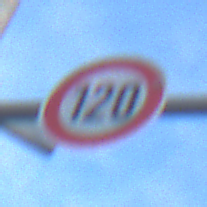
Verkehrszeichen: Geschwindigkeit120
Umgebung: Outdoor, Suburban
Tageszeit: SunriseSunset
Wetter: PartlyCloudy
Licht: Natural
Jahreszeit: NotSpecified
Kontrast: LowContrast